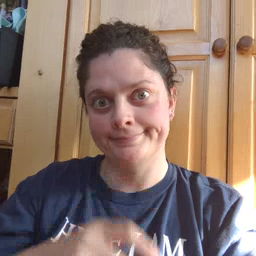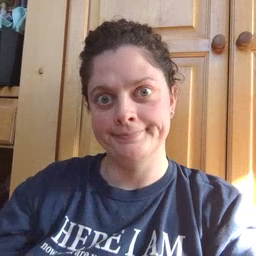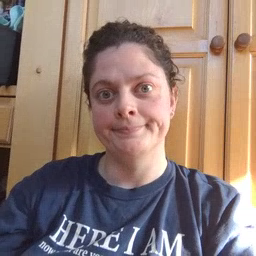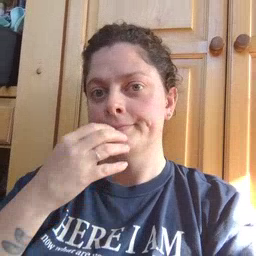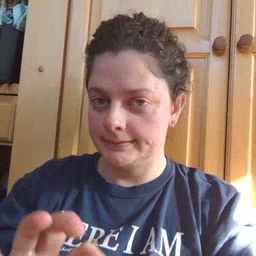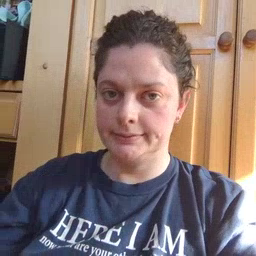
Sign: hot